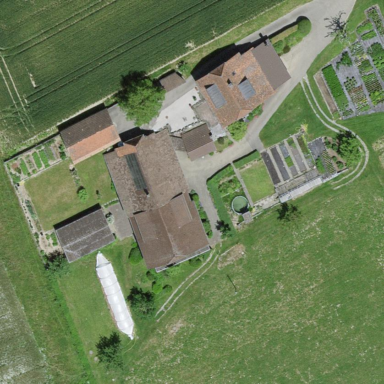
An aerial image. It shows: Farmyard area.